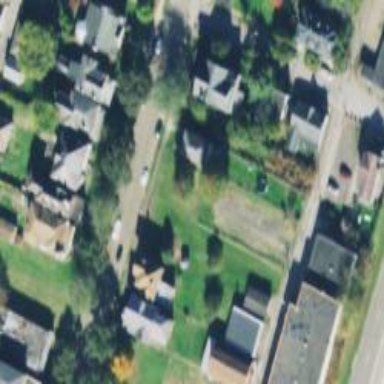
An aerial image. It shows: Neighbourhood designated as historic district.